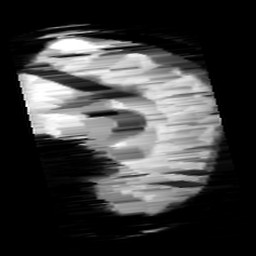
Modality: minIP
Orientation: sagittal
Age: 11
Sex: male
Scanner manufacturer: siemens
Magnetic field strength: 3 T
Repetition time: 0.027 s
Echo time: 0.02 s